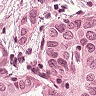
Metastatic tissue present: yes